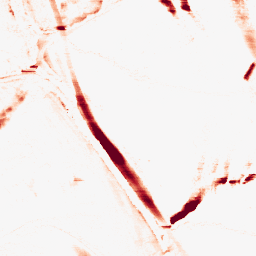
Category: morphological
Decomposition family: morphological_rect
Decomposition parameters: operation: opening
width: 20
height: 3
Upsampling method: regularized
Upsampling parameters: scale: 2
lambda_reg: 0.01
Upsampling scale: 2